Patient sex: M
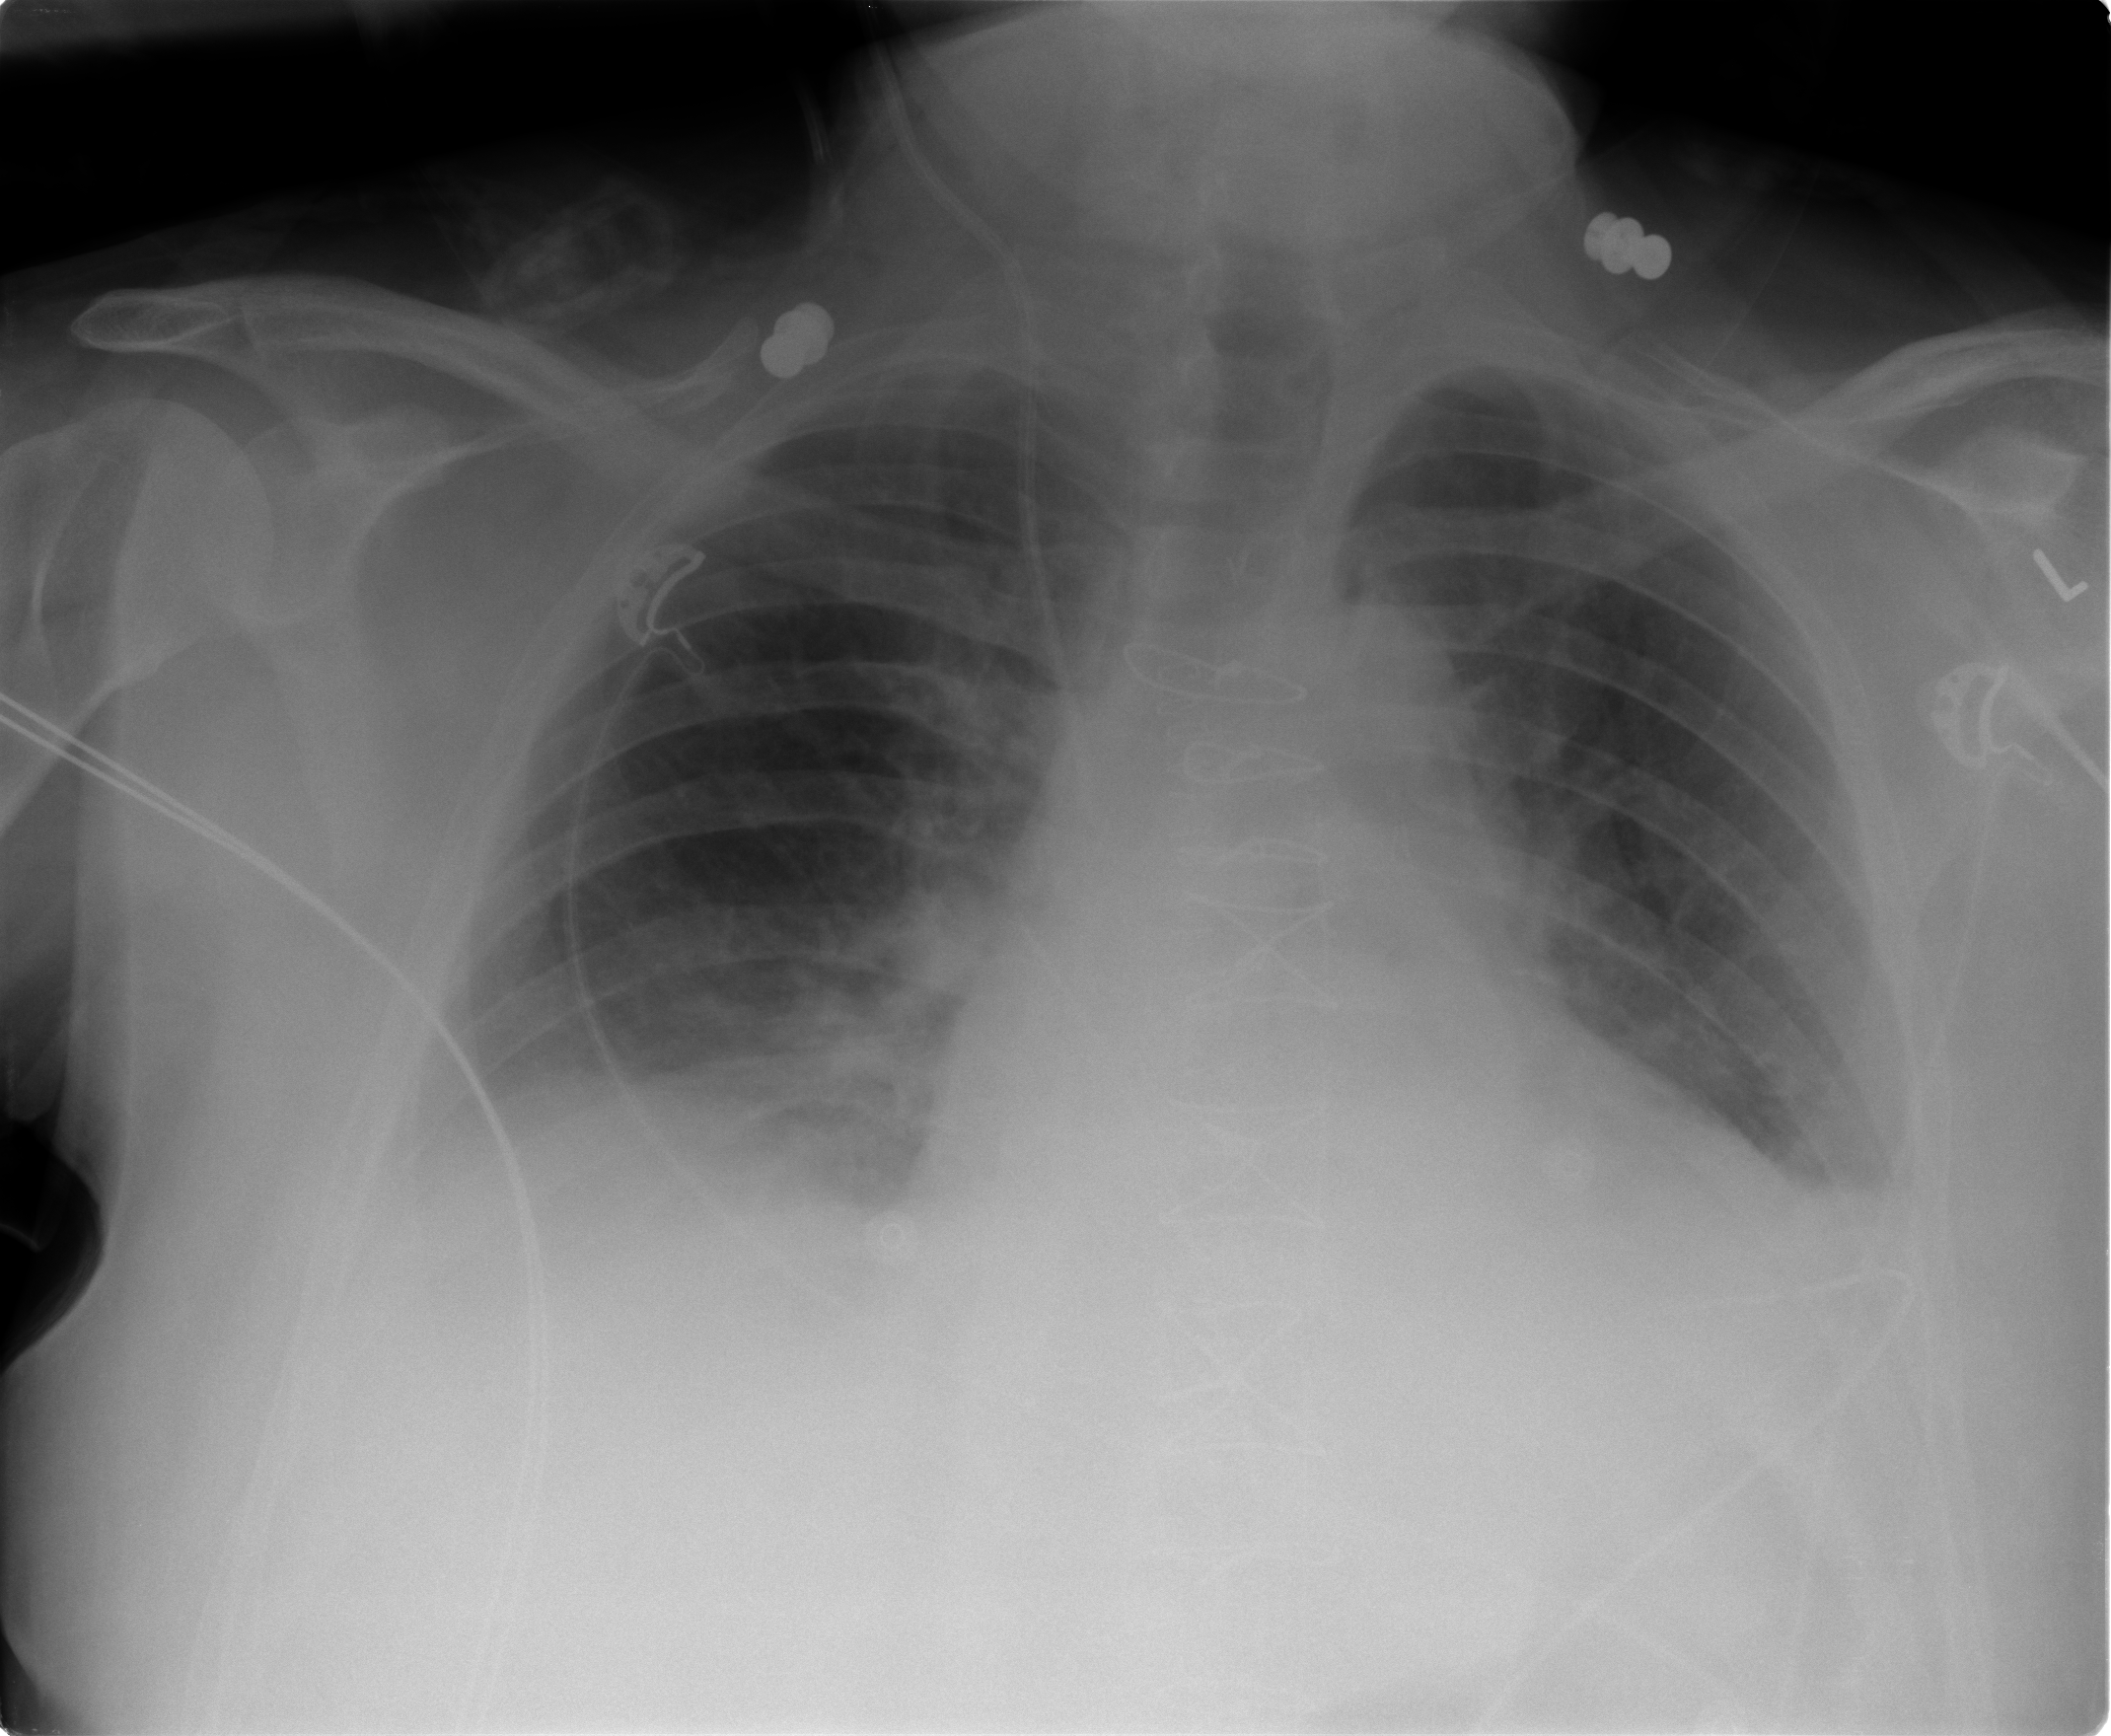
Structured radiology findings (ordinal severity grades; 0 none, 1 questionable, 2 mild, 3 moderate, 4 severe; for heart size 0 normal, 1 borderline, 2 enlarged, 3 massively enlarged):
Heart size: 2
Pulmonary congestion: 2
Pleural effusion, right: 2
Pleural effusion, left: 2
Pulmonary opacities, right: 0
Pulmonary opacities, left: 0
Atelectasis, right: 2
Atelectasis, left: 2